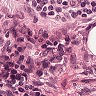
Metastatic tissue present: no